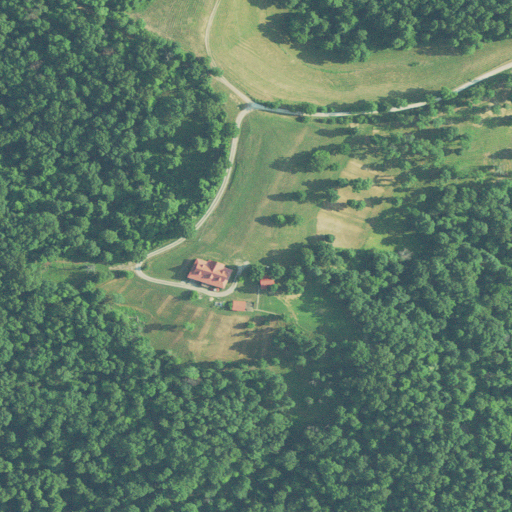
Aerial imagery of mountain in West Virginia named Weed Knob containing deciduous forest, shrub, open development, pasture, and grassland